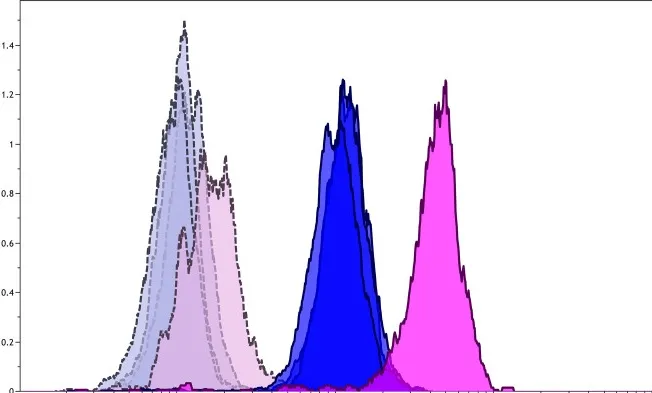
Flow cytometric analysis of phosphorylationed STAT1 (pSTAT1) in monocytes after the stimulation with interferon-gamma (500 U/mL). The analysis gate was set in CD14+ cells. Blue areas indicate healthy adults (n = 3), whereas pink areas indicate the patient. Gray and purple areas indicate pSTAT1 in monocytes without interferon-gamma stimulation in healthy adults and the patient, respectively.
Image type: pathology (masson_trichrome)